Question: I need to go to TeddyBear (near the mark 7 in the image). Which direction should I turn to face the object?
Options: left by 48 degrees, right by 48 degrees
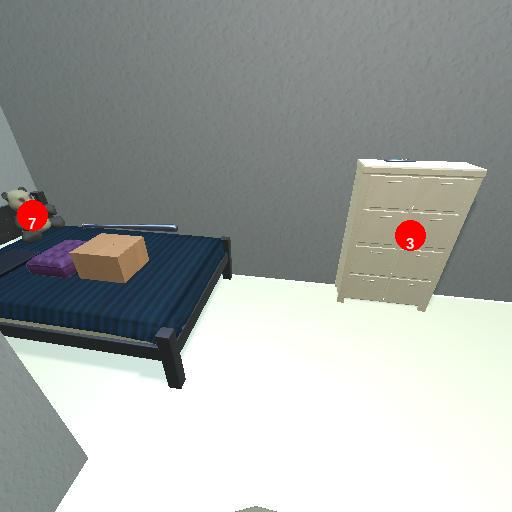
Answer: left by 48 degrees